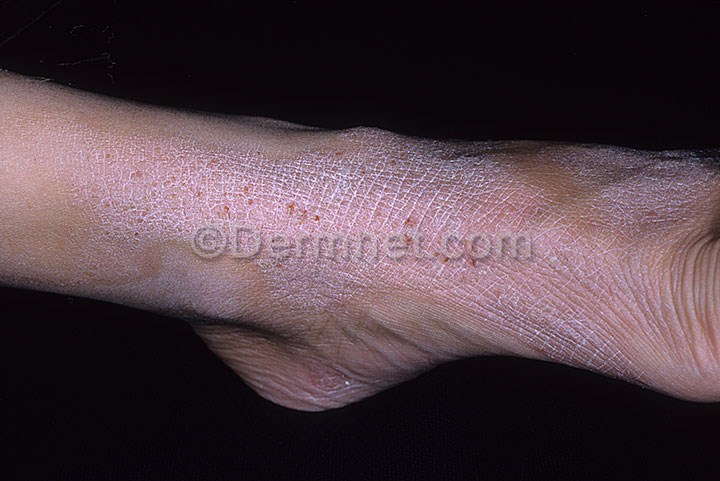
Disease: Eczema Photos